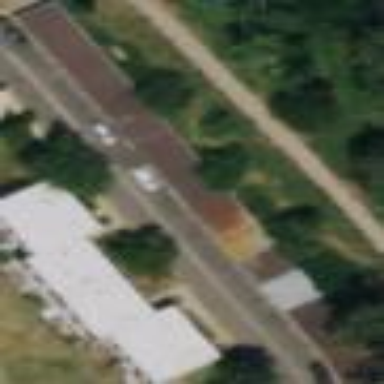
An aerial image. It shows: Group of garages.